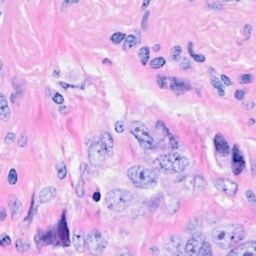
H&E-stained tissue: Breast